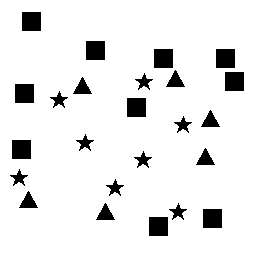
Squares: 10
Triangles: 6
Stars: 8
Total shapes: 24